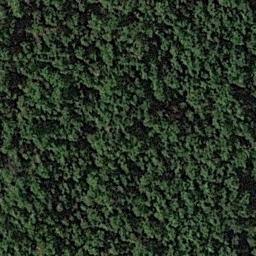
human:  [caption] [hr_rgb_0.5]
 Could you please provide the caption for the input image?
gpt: The forest is full of green trees .

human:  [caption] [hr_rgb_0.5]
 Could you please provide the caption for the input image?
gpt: The forest has a lot of evenly distributed dark green trees .

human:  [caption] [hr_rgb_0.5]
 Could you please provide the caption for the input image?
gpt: This is a dense forest .

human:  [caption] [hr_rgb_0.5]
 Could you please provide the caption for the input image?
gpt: Many dense green trees are in a forest .

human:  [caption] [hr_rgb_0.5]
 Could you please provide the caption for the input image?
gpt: A dense forest with many green trees .